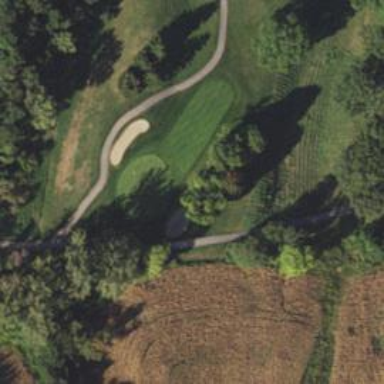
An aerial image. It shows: Golf hole.